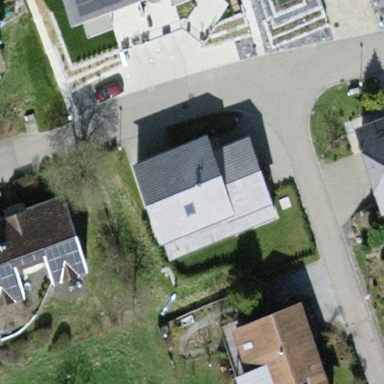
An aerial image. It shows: Simple house.